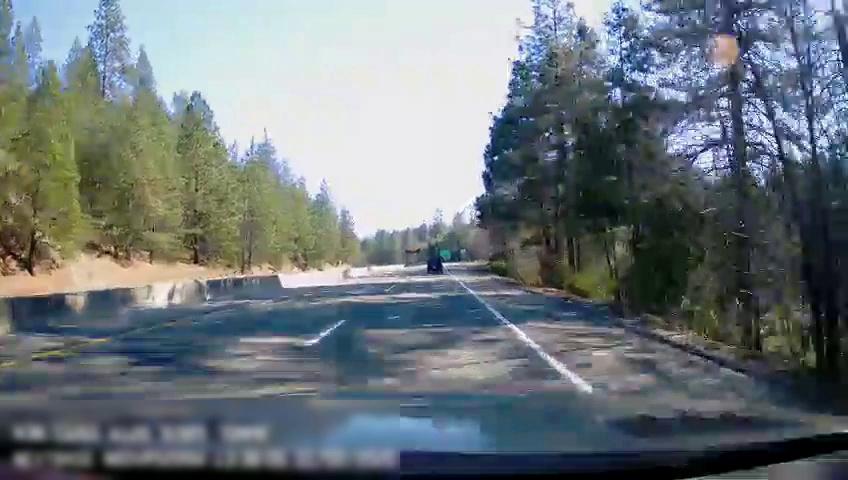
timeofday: Day
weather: Sunny
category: Drivable Space
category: Vehicles | Car
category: Lanes | Current Lane
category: Lanes | Current Lane
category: Lanes | Alternate Lane
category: Traffic | Signs